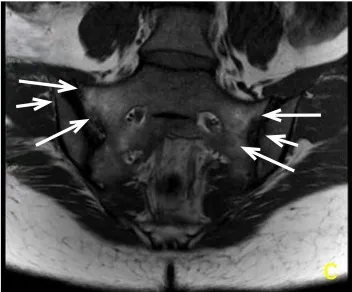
Changes in sacroiliac joint MRI images before and after treatment with sulfasalazine combined with saliduridine in patients with reactive arthritis. After treatment (C, D) Bilateral sacroiliac joints showed a reduction in the extent of bone marrow edema compared to pre-treatment images. Local cortical bone blurring and narrowing of the joint space remained present, and the articular cartilage remained indistinct.
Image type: radiology (mri)